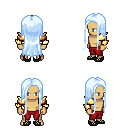
a pixel art fantasy rpg character, male body template, human, tanned skin, gold arm armor, red pants, white cyan extra-long hairstyle, bracelets, ghillies, four views (front, back, left, right), 2x2 character sprite sheet, small pixel art, hard edges, no anti-aliasing